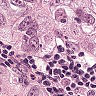
Metastatic tissue present: yes